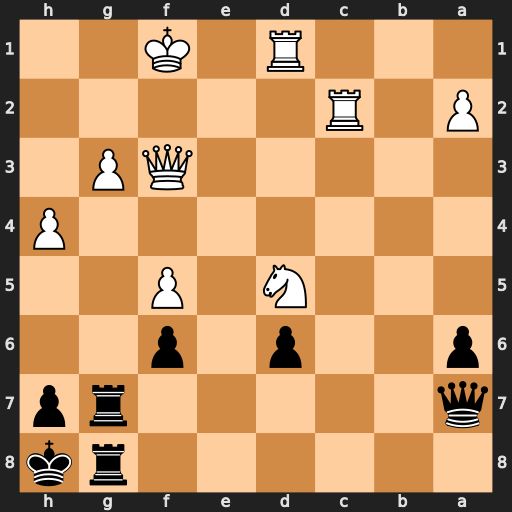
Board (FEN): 6rk/q5rp/p2p1p2/3N1P2/7P/5QP1/P1R5/3R1K2
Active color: b
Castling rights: -
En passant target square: -
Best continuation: Rxg3 Qxg3 Rxg3 Rc8+ Rg8